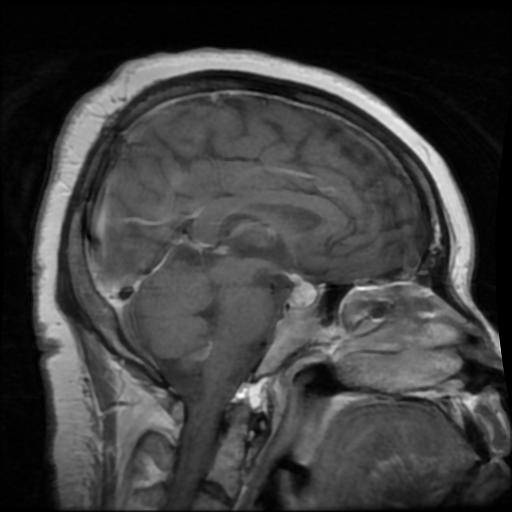
Label: pituitary